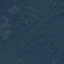
Land use / land cover class: Forest